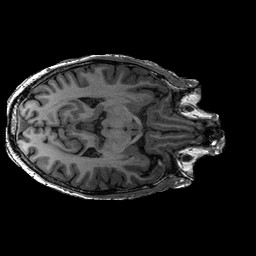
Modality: T1w
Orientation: axial
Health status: ill
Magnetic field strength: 3 T